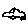
Label: car